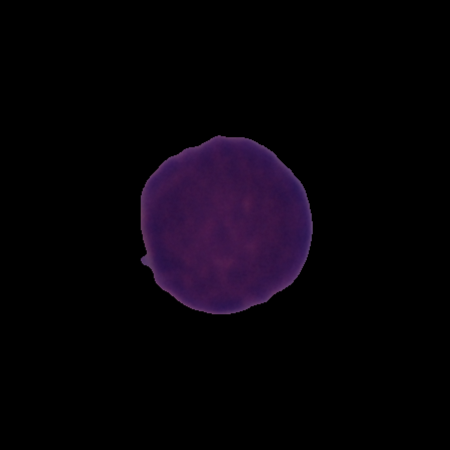
Label: cancer